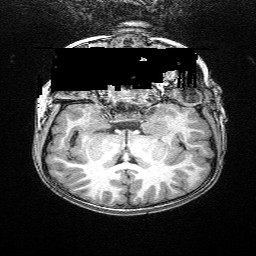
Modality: T1w
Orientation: sagittal